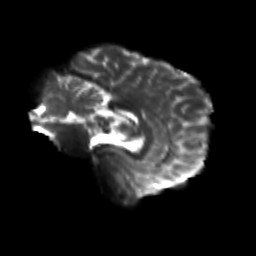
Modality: T2w
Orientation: sagittal
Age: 18
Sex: female
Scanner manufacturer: siemens
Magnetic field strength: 3 T
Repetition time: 3.5 s
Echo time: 0.125 s